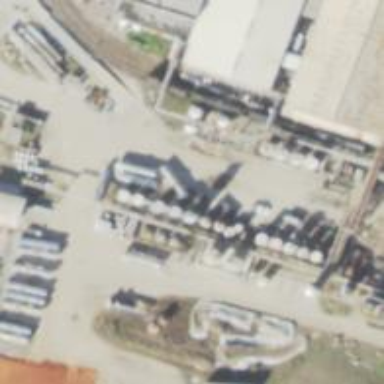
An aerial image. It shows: Silo.